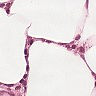
Metastatic tissue present: no